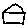
Label: house